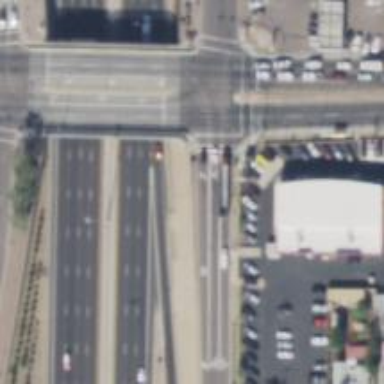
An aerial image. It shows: Solid stop line on the road marking.